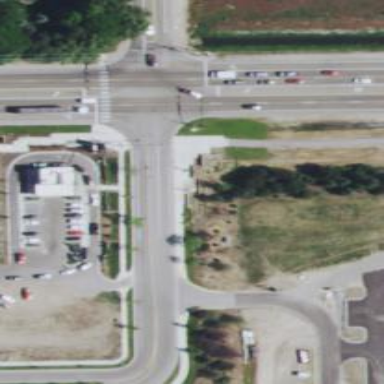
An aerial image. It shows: Footway with asphalt surface and crossing.